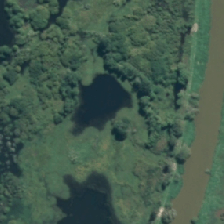
Land cover: lake_pond